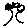
Label: tree